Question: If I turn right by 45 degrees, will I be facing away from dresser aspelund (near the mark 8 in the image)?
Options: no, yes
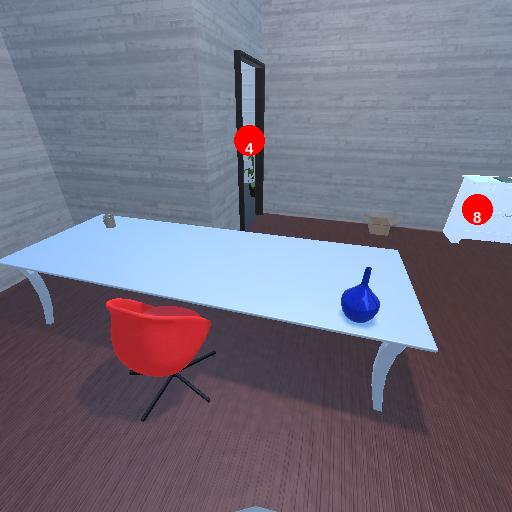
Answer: no